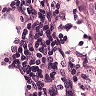
Metastatic tissue present: no